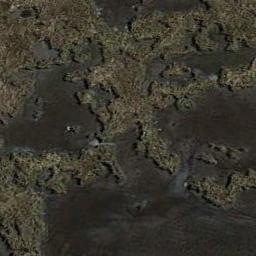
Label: wetland